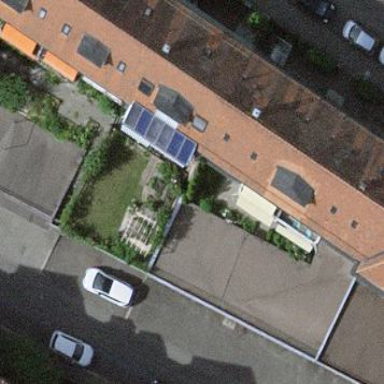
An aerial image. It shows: Cluster of garages with flat grey asphalt roofs.